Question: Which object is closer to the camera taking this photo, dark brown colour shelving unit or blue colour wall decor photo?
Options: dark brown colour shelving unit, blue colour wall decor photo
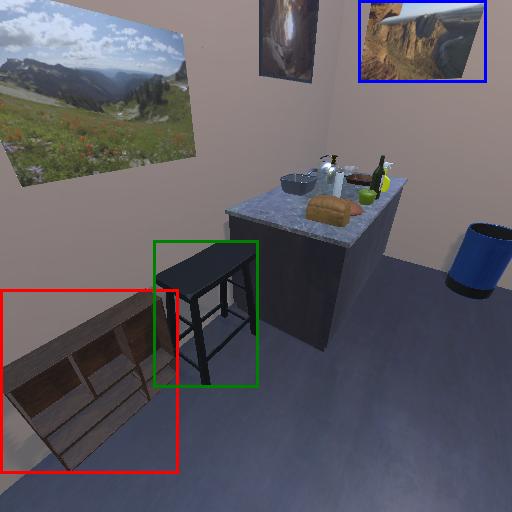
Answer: dark brown colour shelving unit